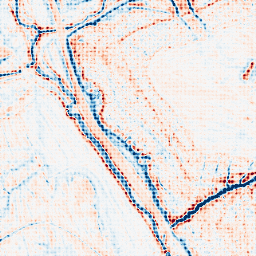
Category: edge_preserving
Decomposition family: anisotropic_diffusion
Decomposition parameters: iterations: 20
kappa: 100
gamma: 0.15
Upsampling method: sinc_blackman
Upsampling parameters: scale: 8
kernel_size: 8
Upsampling scale: 8